Question: I have a fairly simple issue that I can't seem to figure out. Positioning spans at certain columns does not seem to have any effect.
'''
header {
.fullheight {
@include backImage('../images/img_hero_brightspace-homepage.png');
@include container(100%);
.hgroup {
@include span(6 at 6 of 12);
padding: 200px 0 50px 0px;
text-align: center;
h3{
display: block;
font-weight: $light;
font-size:2rem;
color:grey;
}
}
}
'''
The line in question is
'''
@include span(6 at 6 of 12);
'''
The span is still starting at 1.
Is there something obvious that I'm doing wrong?

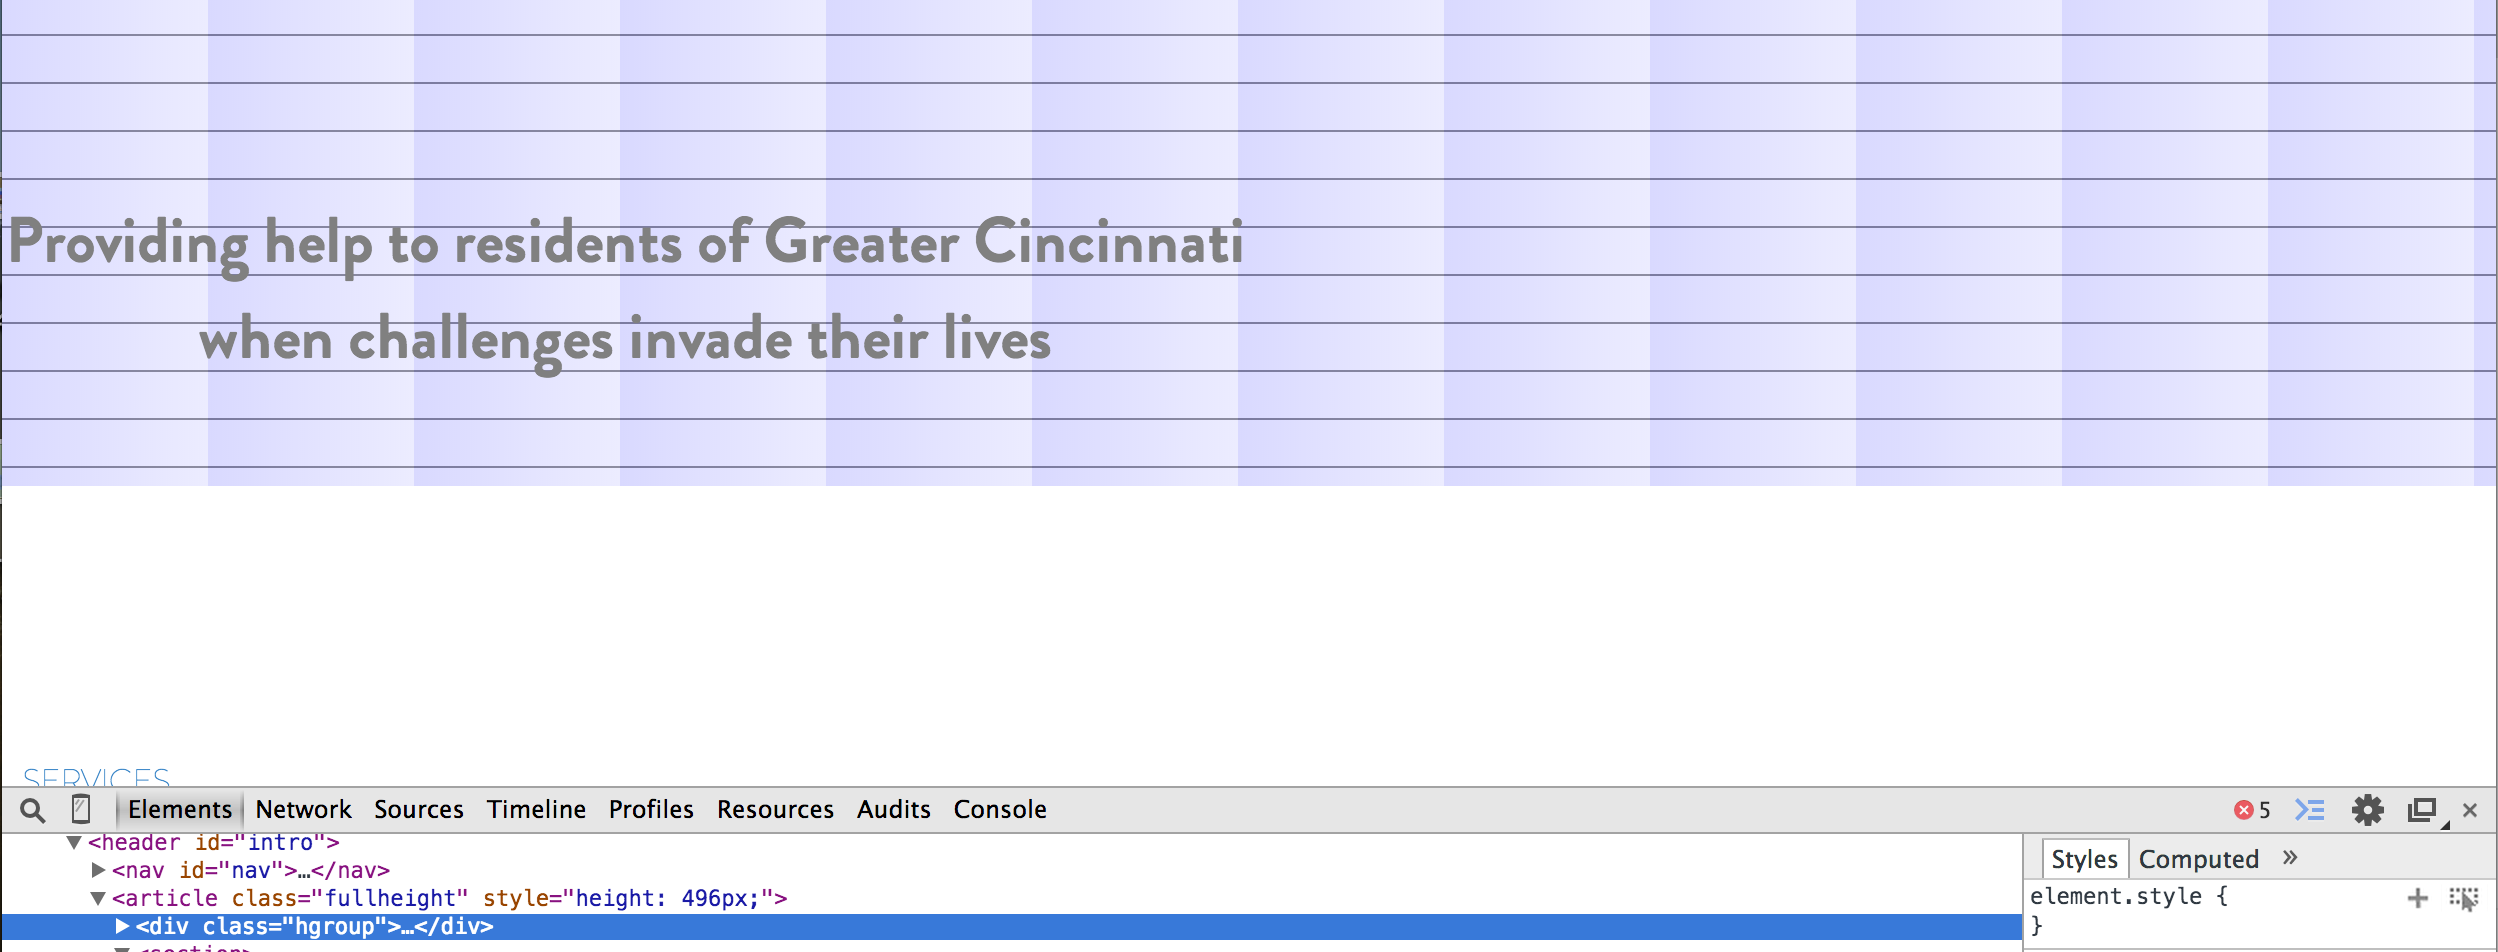
Answer: The 'at' location keyword can only set positioning when you use 'isolation' output. 'span(6 at 6 of 12 isolate)' will push an element around. You can also use the 'push' or 'pull' mixins to move elements out of their default position.
The problem is that locations are relative to the default flow, and in a normal floated layout Susy has no idea what the default position is for an item. We can't push your element into column 6, if we don't know where it is right now. Isolation is a technique for positioning all your floats off the left edge.
If you don't use isolation consistently, I'd use 'push' or 'pull' as they are explicitly relative.